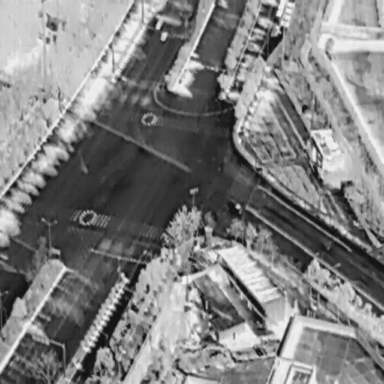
There are three Cars in the infrared image.